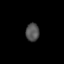
Tissue: lung
Cell type: Endothelial cells
Senescence score: 0.5413
Nuclear area (px): 237
Mean DAPI intensity: 82.709